五年级 · 立体几何学
下面是一个正方体盒子的展开图,与“聚”字相对的字是( ),与“中”字相对的字是( )。

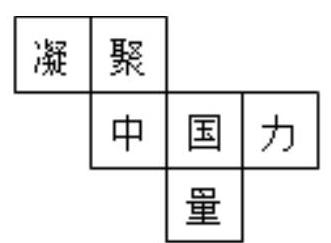
答案: 解量 力

【分析】根据正方体展开图的特点, 相对的面中间隔一个正方形, 据此可知, “凝”字相对的字是“国”, “聚”字相对的字是“量”, “中”字相对的字是“力”, 据此填空即可。

【详解】由分析可知:

与“聚”字相对的字是量, 与“中”字相对的字是力。

【点睛】本题考查正方体的展开图, 明确正方体展开图的特征是解题的关键。